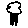
Label: tree